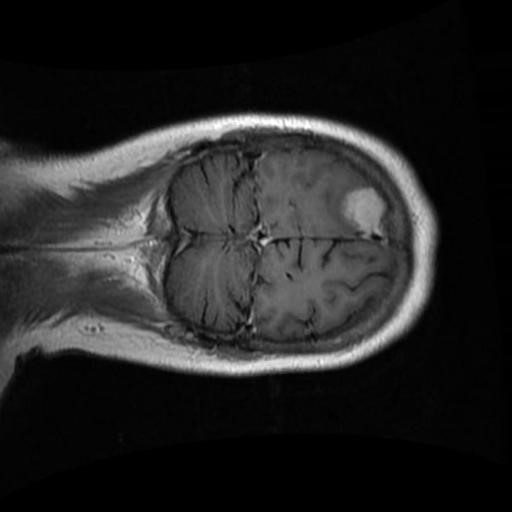
Label: brain_menin